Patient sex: M
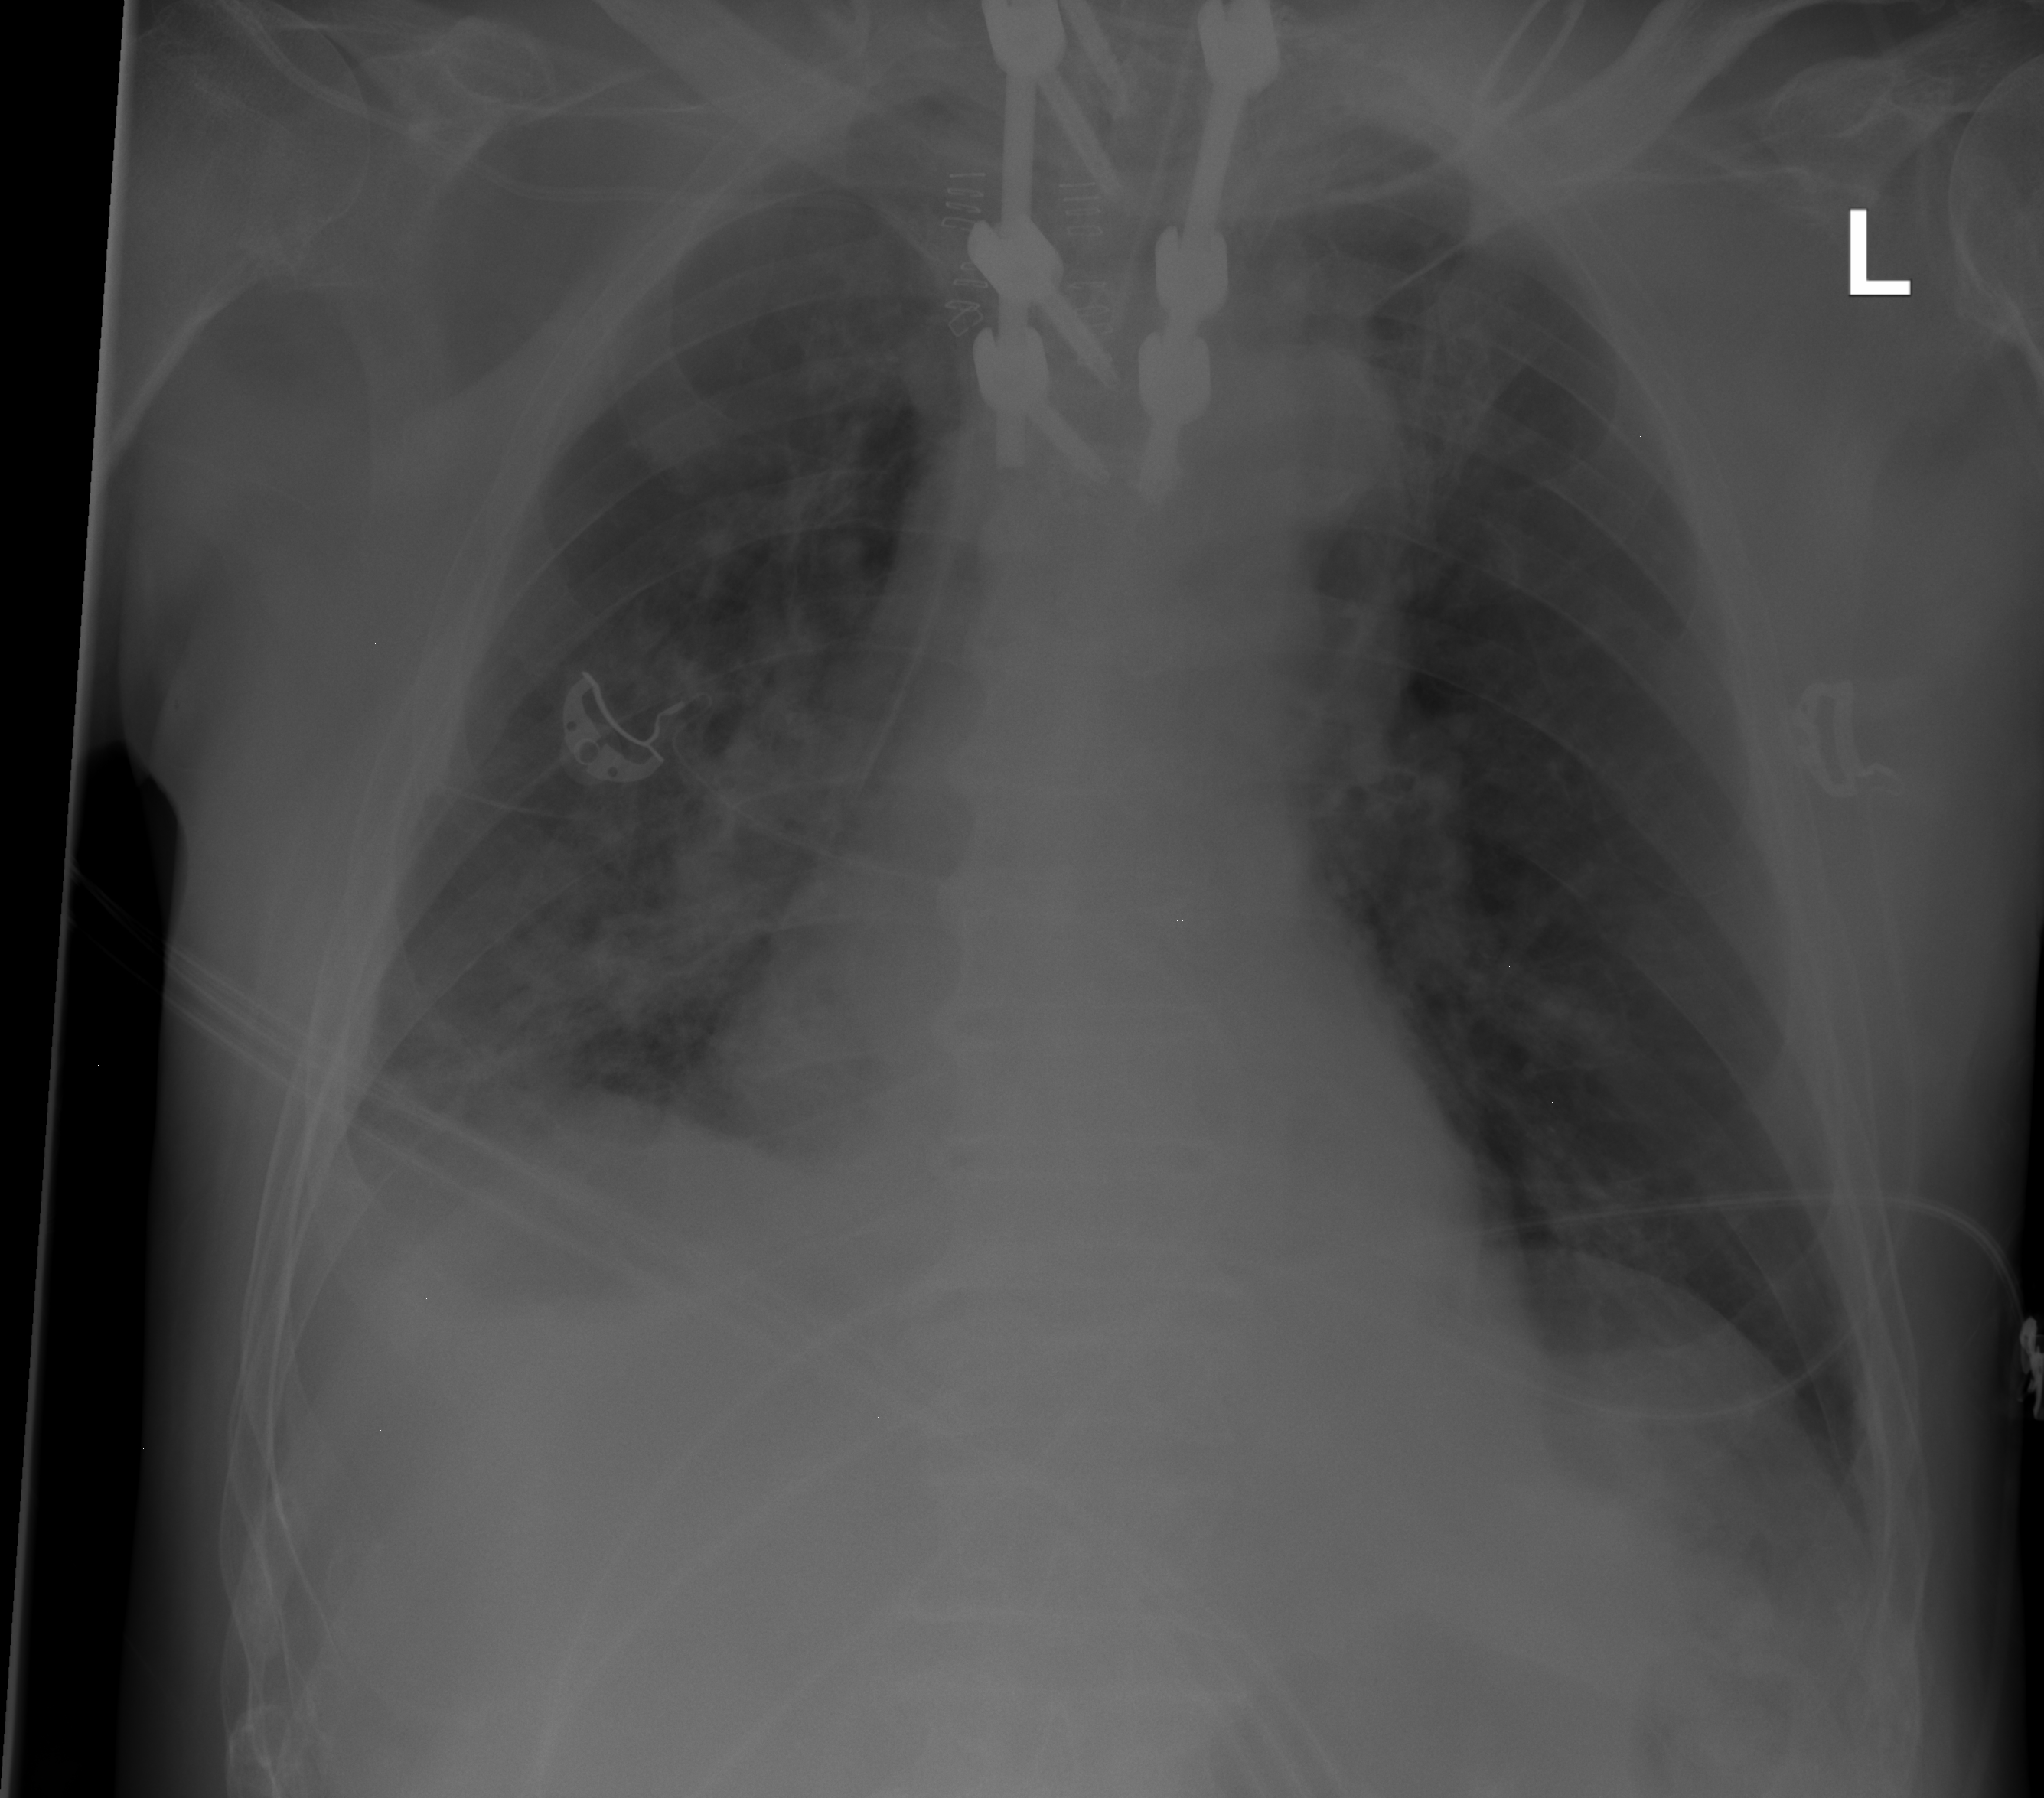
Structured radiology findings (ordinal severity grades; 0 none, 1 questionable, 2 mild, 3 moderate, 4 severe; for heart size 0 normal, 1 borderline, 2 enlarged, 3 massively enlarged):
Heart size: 1
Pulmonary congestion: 2
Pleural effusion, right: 2
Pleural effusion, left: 0
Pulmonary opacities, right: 3
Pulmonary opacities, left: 0
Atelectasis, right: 2
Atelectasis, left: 0